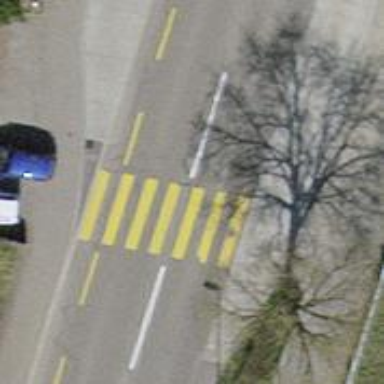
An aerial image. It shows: Uncontrolled zebra crossing on the road.